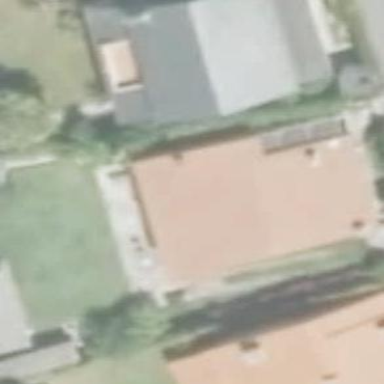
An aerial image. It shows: Simple and straightforward house.